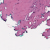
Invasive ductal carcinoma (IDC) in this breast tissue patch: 0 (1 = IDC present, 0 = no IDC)